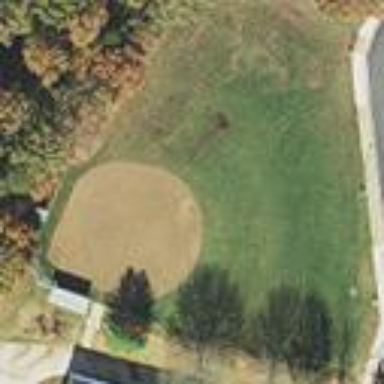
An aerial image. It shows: Baseball pitch for leisure and sports activities.